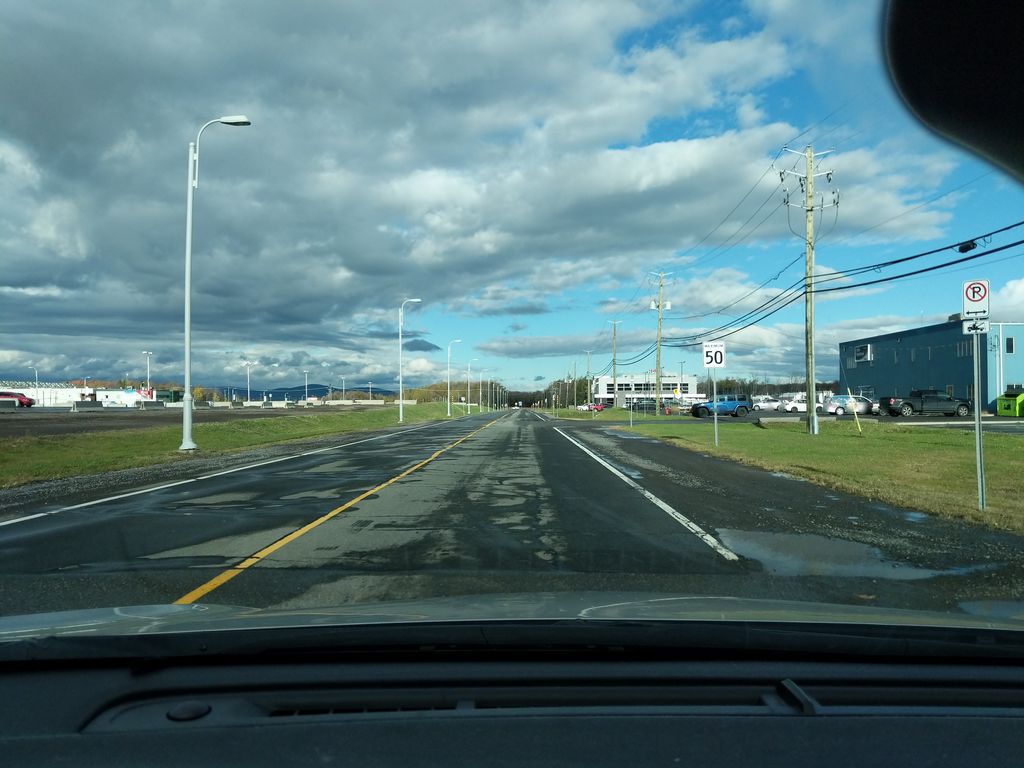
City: quebec_city